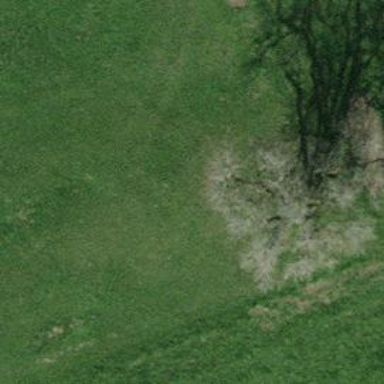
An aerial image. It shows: Broadleaved tree with lush foliage.